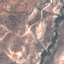
Label: HerbaceousVegetation